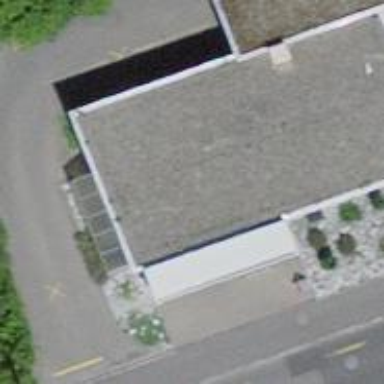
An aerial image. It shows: Bicycle parking facility.